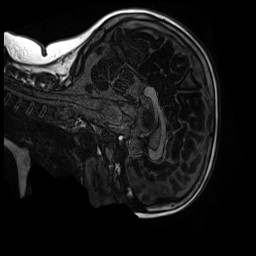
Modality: MP2RAGE
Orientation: sagittal
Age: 10
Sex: female
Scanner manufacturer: siemens
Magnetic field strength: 3 T
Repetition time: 4 s
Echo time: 0.00303 s